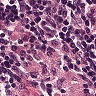
Metastatic tissue present: no